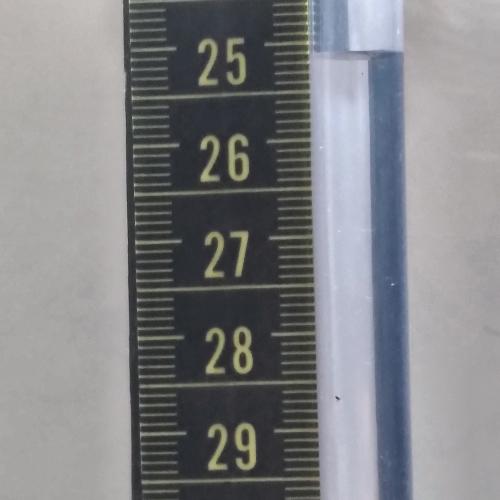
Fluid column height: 25.1 cm